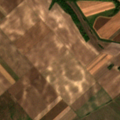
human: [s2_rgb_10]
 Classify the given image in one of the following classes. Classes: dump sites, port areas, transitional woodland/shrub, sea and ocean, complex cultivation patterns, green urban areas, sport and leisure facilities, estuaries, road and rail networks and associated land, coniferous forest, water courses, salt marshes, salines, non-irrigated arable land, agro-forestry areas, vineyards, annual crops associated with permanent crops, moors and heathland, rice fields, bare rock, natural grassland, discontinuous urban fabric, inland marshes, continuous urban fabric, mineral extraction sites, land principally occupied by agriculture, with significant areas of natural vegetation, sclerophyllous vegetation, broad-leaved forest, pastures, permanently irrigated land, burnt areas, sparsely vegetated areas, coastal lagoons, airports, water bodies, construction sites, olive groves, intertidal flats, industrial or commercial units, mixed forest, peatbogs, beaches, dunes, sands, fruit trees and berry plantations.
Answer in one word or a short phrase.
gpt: non-irrigated arable land, land principally occupied by agriculture, with significant areas of natural vegetation